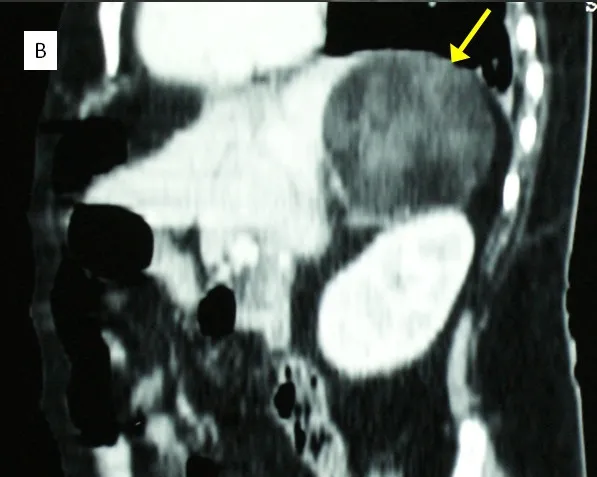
(B) Computed tomography saggital view showing the mass in the right adrenal topography (arrow).
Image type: radiology (ct)